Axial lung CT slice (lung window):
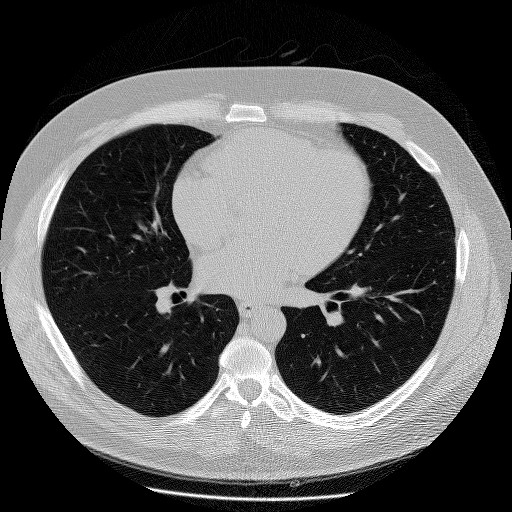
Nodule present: no